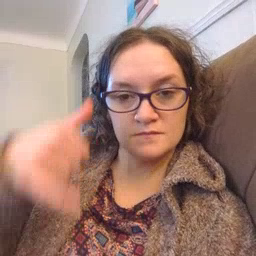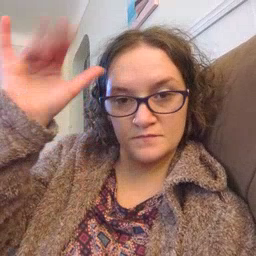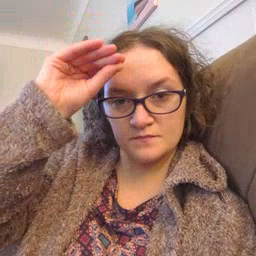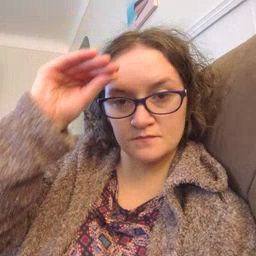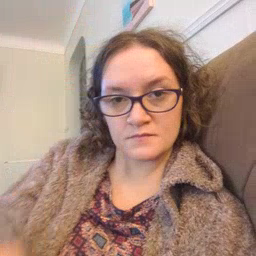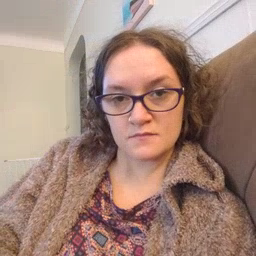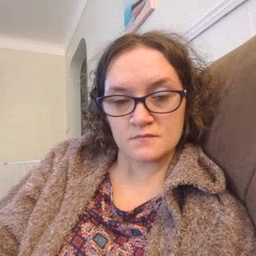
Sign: cowboy